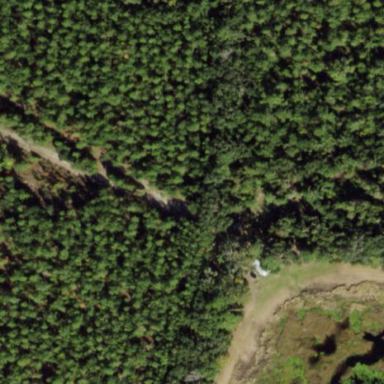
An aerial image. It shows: Forest with needle-leaved trees.